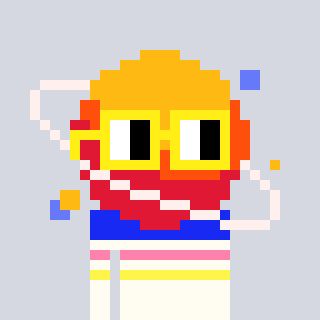
a pixel art character with square yellow glasses, a saturn-shaped head and a grayscale-colored body on a cool background